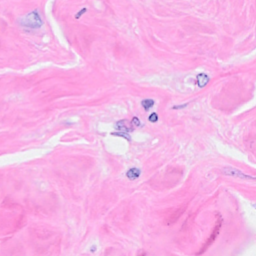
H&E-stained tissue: Breast